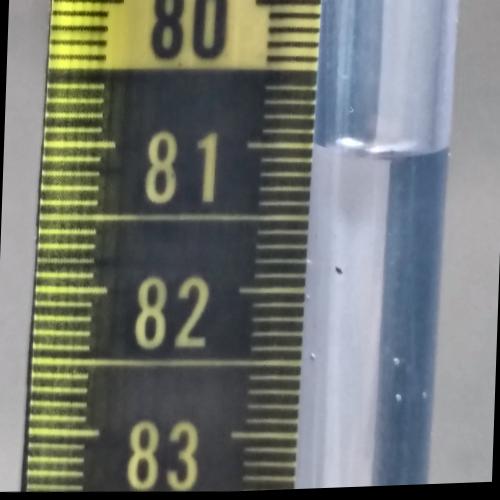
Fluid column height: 81.0 cm